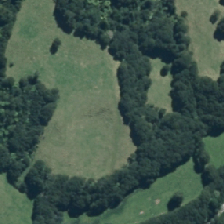
Land cover: high_producing_grassland